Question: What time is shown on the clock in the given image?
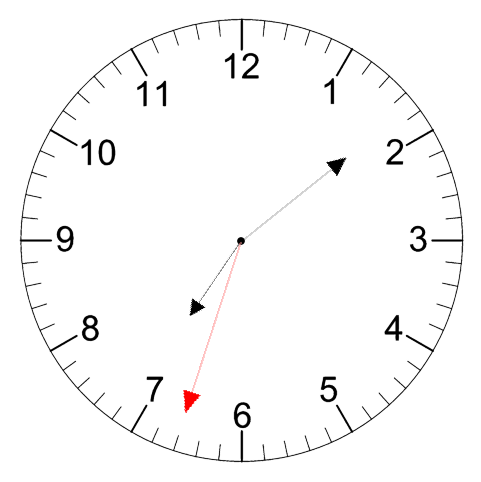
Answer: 07:08:33